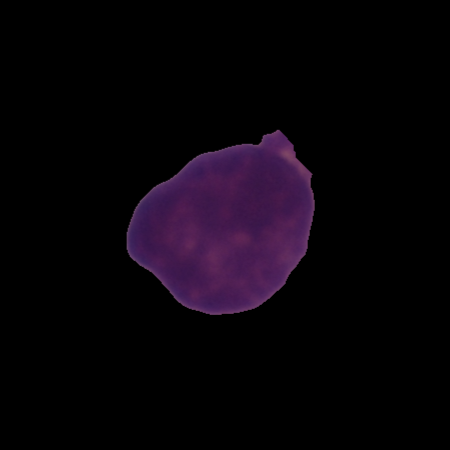
Label: healthy